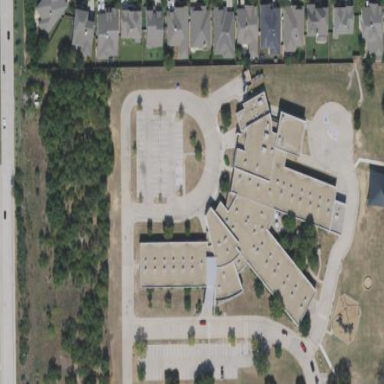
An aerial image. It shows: School building.